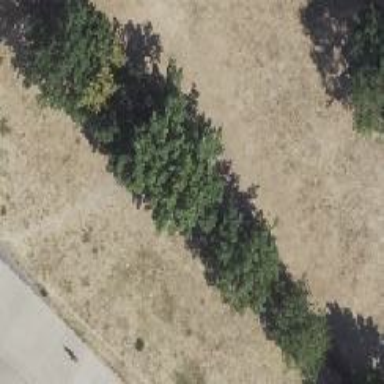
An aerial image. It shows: Deciduous broadleaved tree in park.